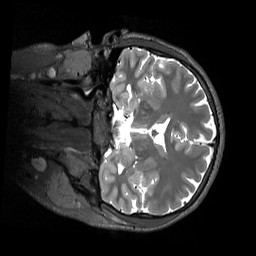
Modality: T2w
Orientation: coronal
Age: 20
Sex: male
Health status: healthy
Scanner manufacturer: siemens
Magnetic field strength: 3 T
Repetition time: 3.2 s
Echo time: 0.412 s